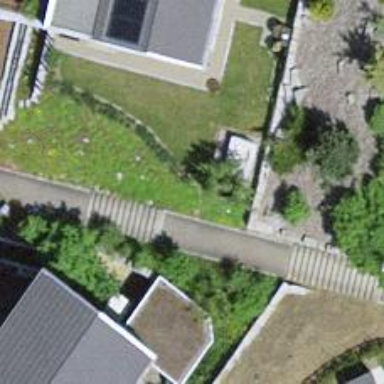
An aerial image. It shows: Set of steps on the road.